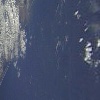
Label: water